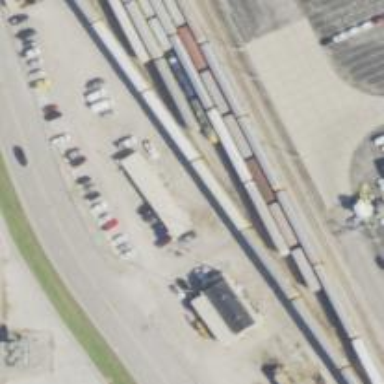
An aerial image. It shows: Railway yard used for servicing trains.